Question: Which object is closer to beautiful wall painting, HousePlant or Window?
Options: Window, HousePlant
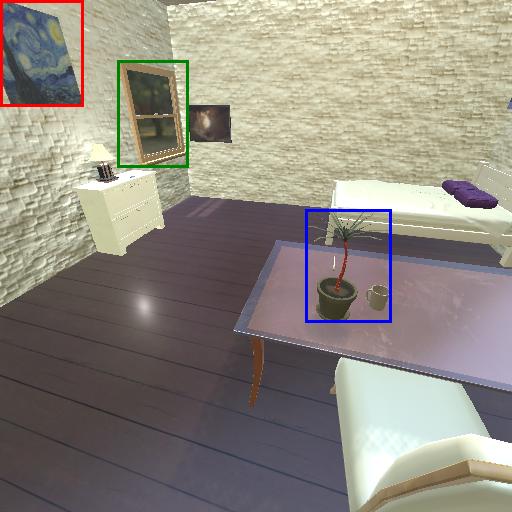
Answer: Window